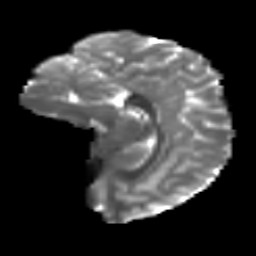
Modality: T2w
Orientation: sagittal
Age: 11
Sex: female
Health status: ill
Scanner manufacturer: ge
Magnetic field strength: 3 T
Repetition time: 6.752 s
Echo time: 0.079 s